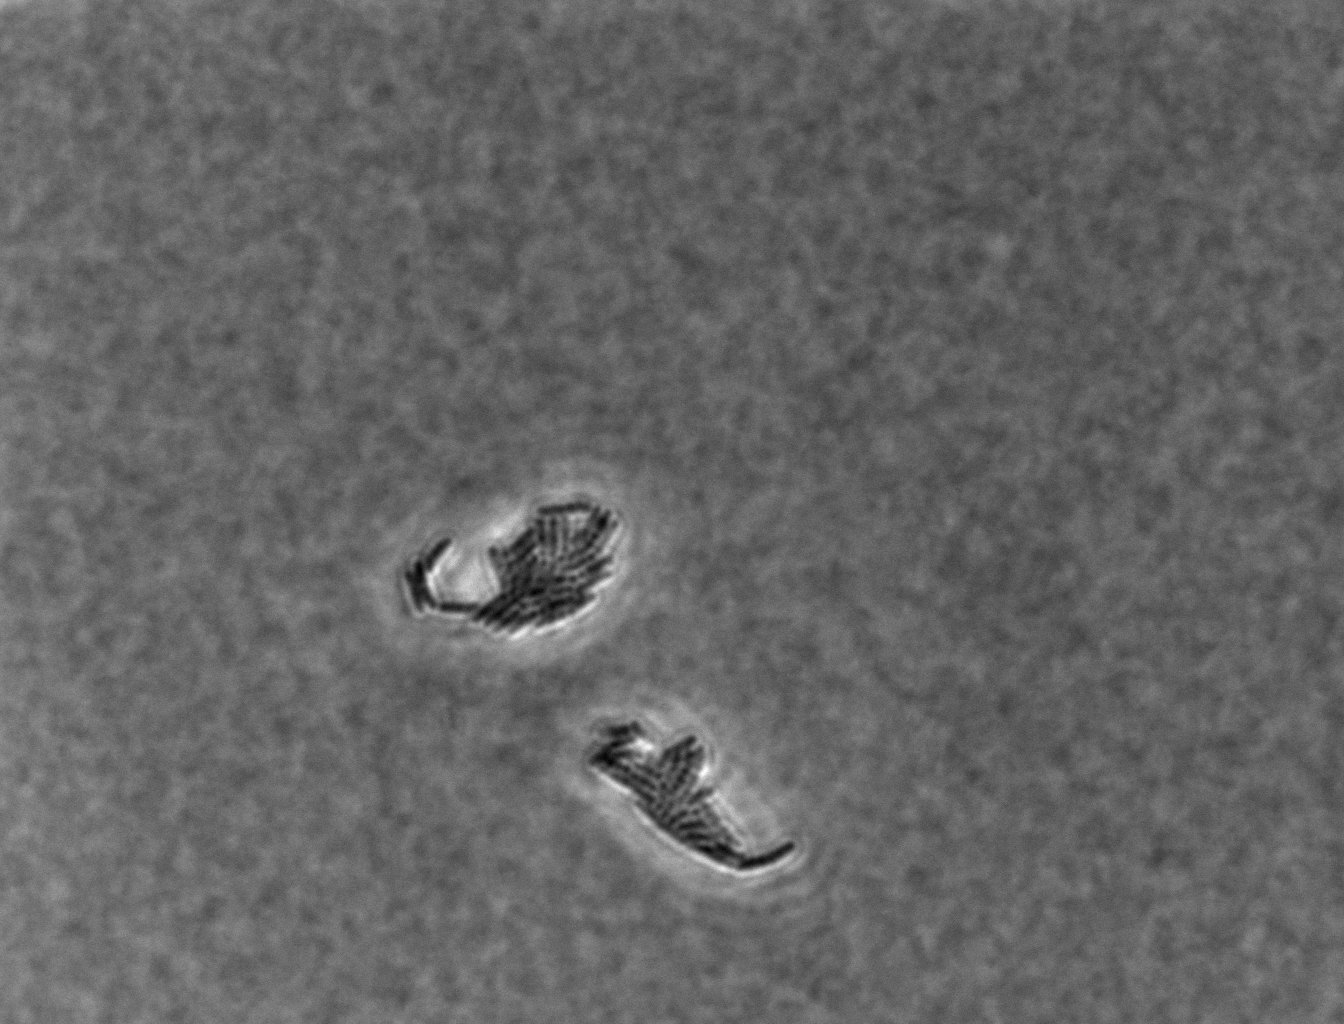
Defocused phase contrast microscopy, 60x objective, 3 h incubation